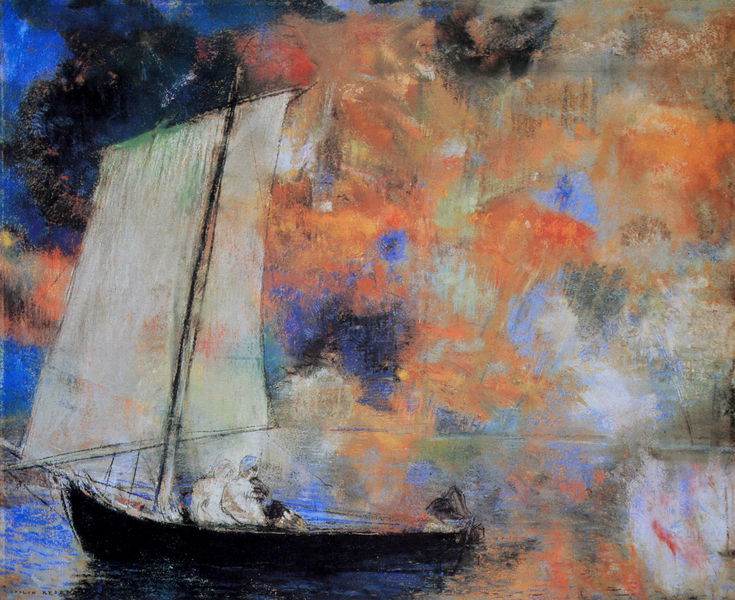
Titel: Blumen-Wolken
Künstler: Odilon Redon
Standort: Chicago
Institution: The Art Institute of Chicago
Schlagwörter: blau, dunkel, feuer, gemälde, gruppe, himmel, mann, meer, wasser, weiß, wolken, fluss, grün, landschaft, menschen, see, abend, braun, bunt, frau, grau, hell, licht, männer, nacht, orange, schwarz, ölbild, rot, wolke, expressionismus, dämmerung, horizont, morgen, sonnenaufgang, spiegelung, pastos, sonne, figur, paar, rosa, boot, kahn, ruder, orang, schiff, segel, segelboot, zwei, mast, segelschiff, farben, farbe, sonnenuntergang, masten, seile, turner, women, monet, taue, segeln, segler, arzt, fahren, flecken, sky, boat, ocean, sea, ship, fleckig, lich, stange, night, sailor, rumpf, fahrt, colours, bleu, gleiten, prächtig, feuerwerk, sunset, paint, gebläht, sunrise, sailing, menchen, mundschutz, earth, booot, trade, gelb#, marine, captain, oil paint, adventure, subrise, lost at sea, navire